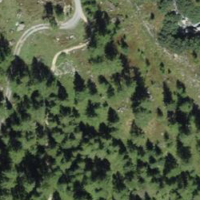
EUNIS habitat code: 23
Species observed at this site:
Vaccinium myrtillus